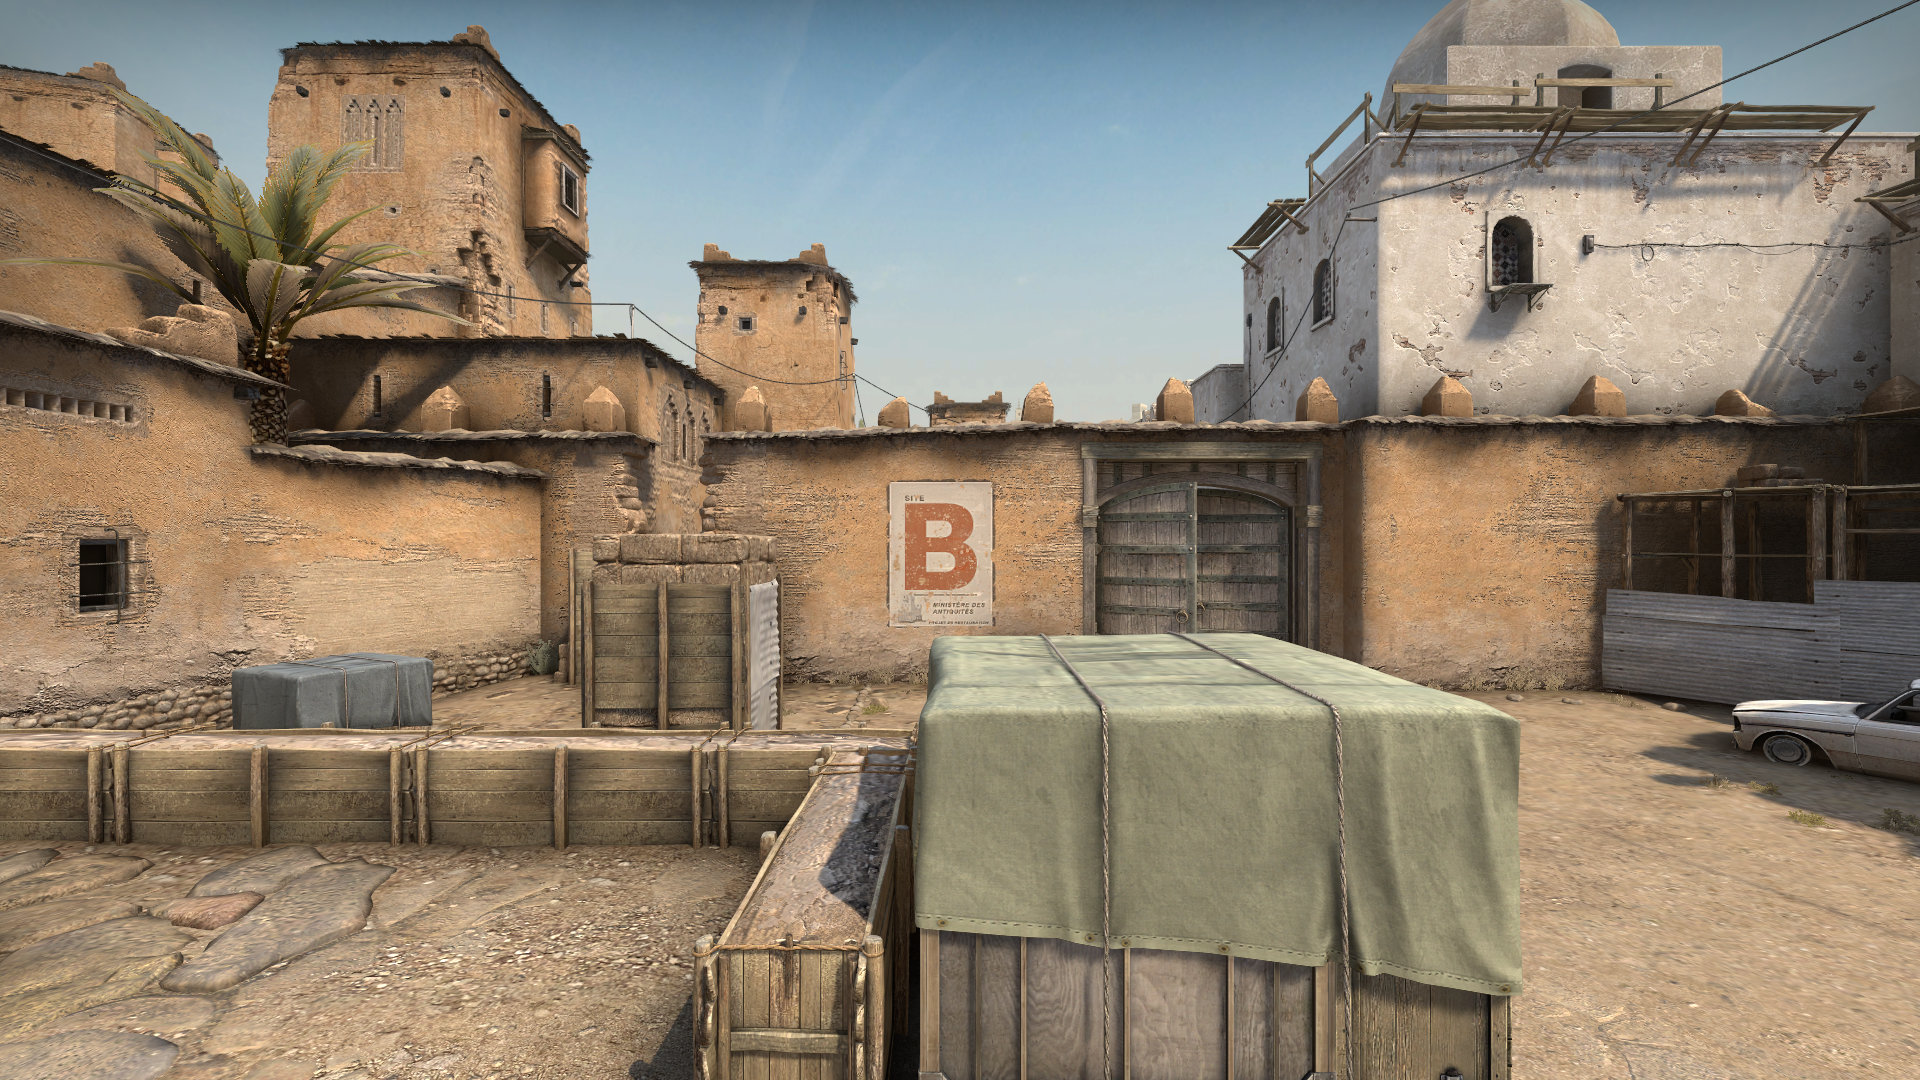
Map: de_dust2